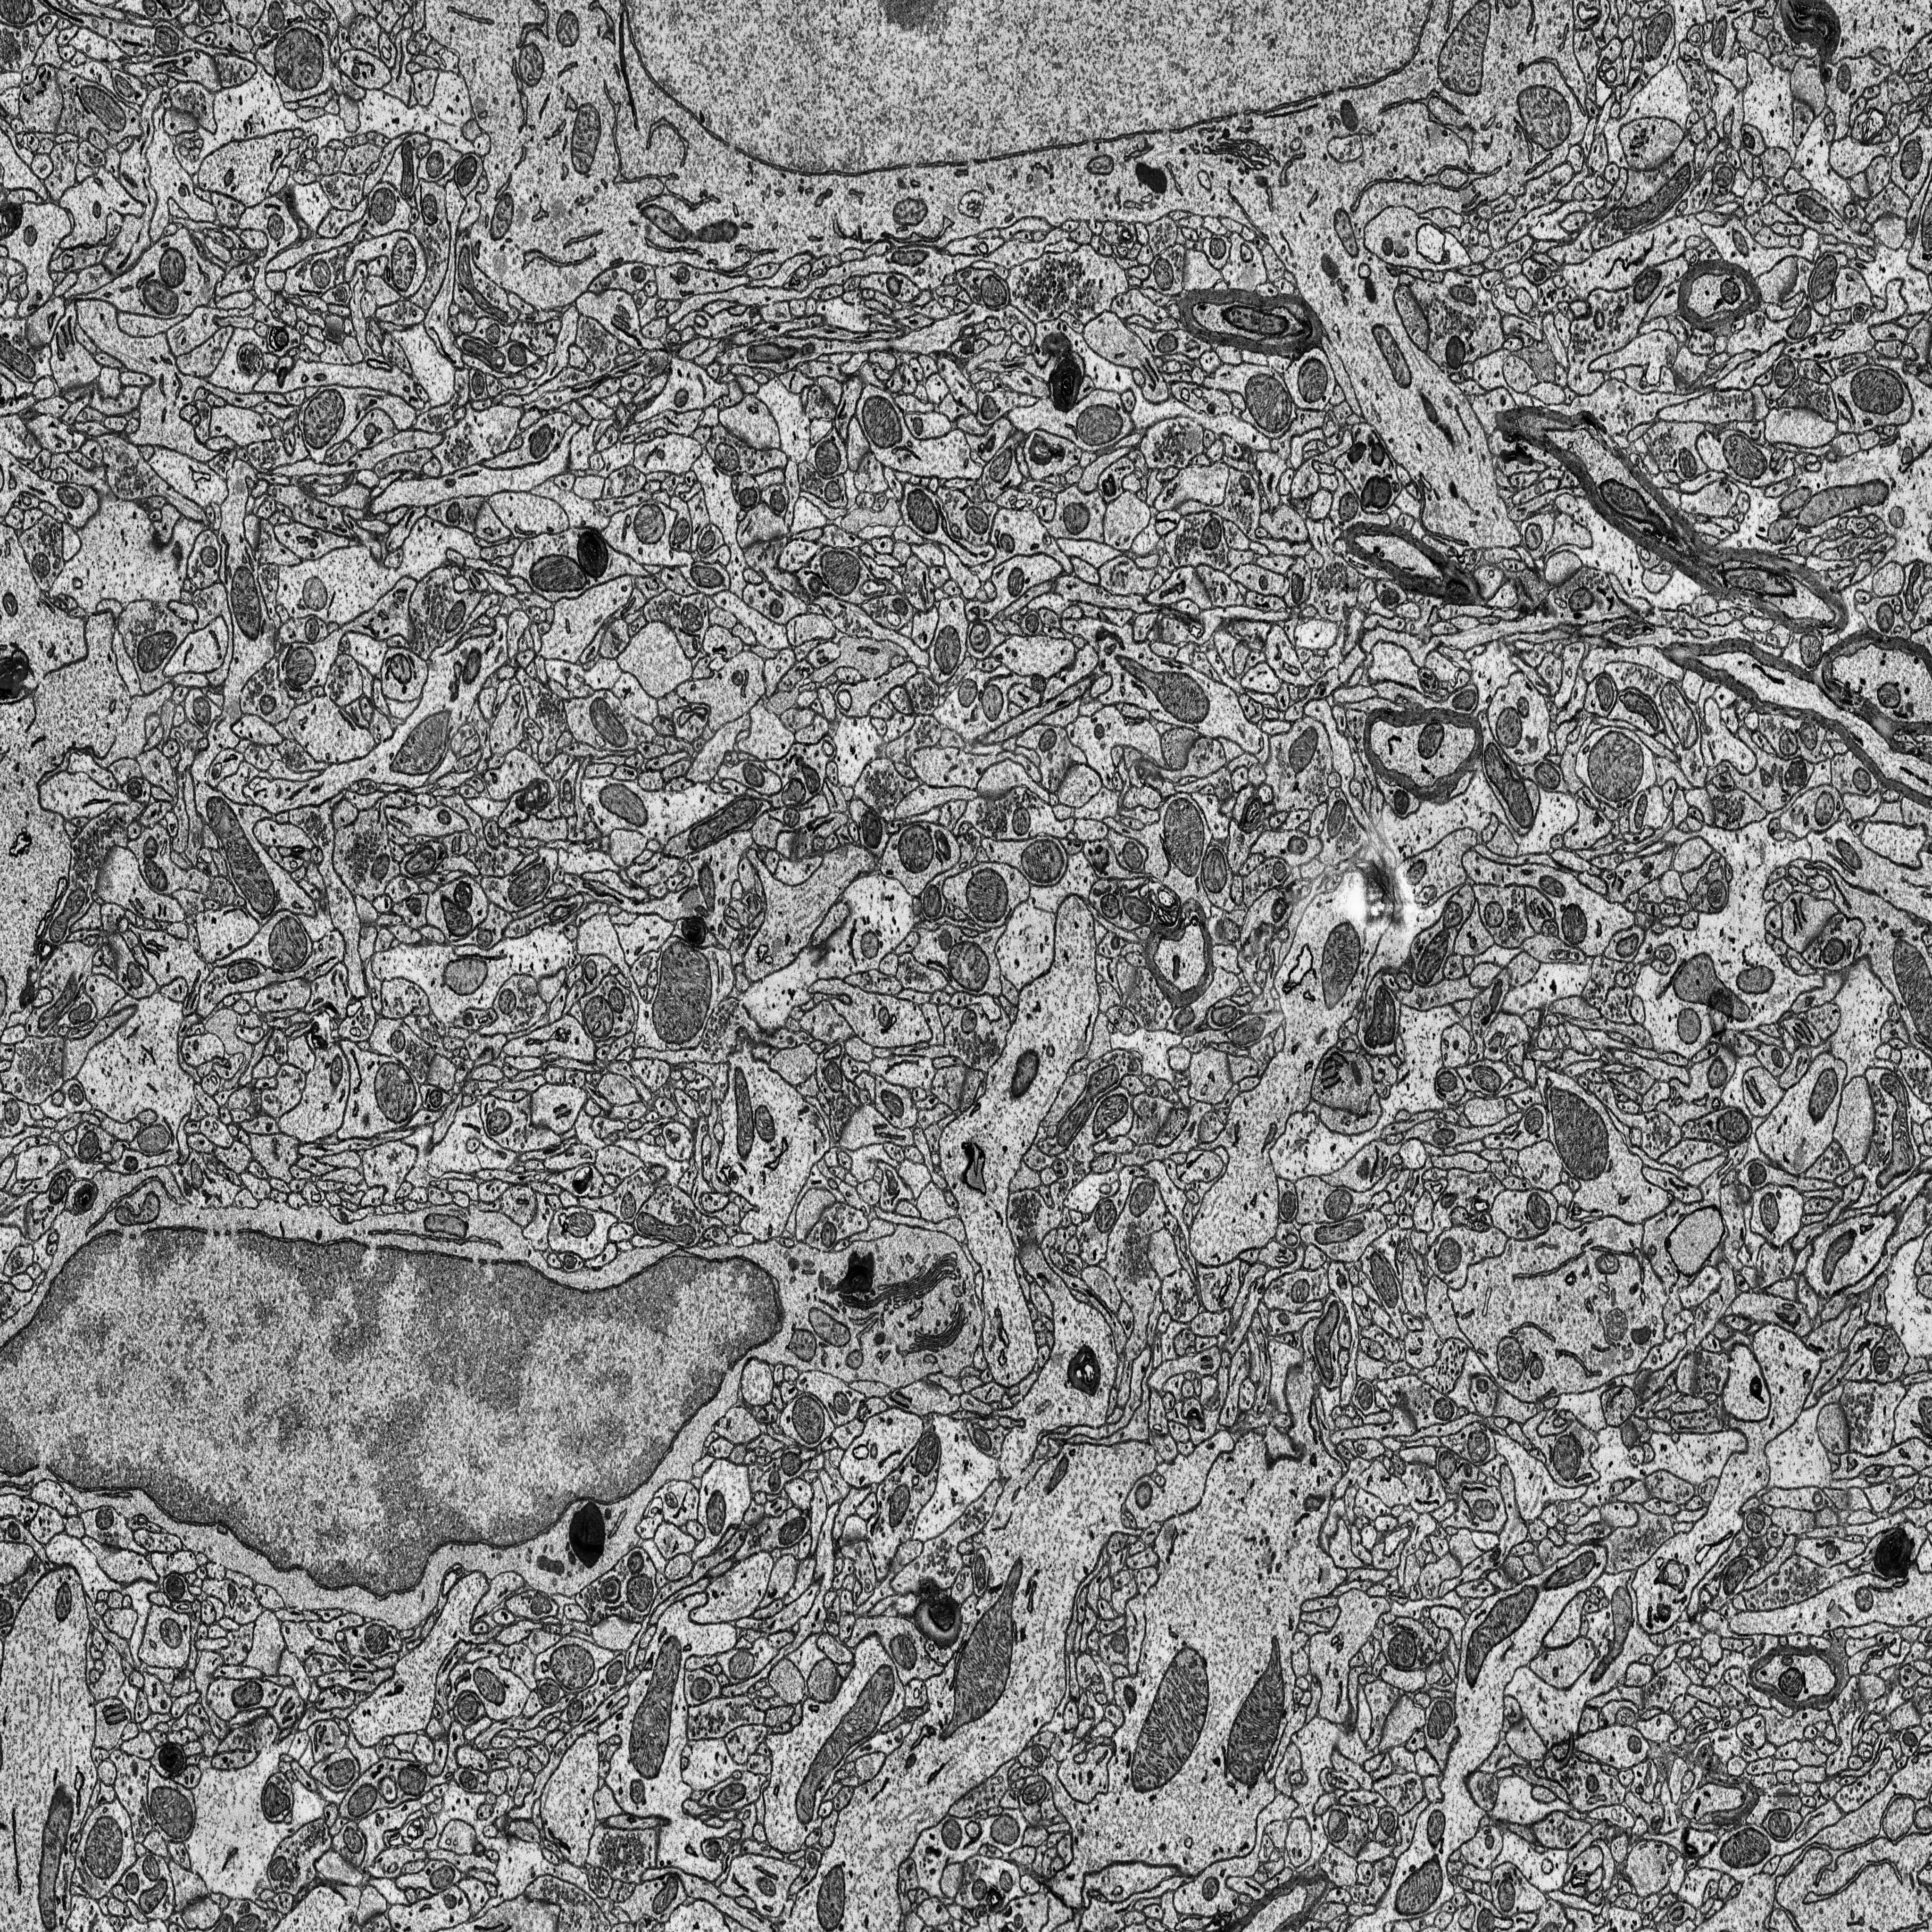
Electron microscopy slice of rat cortex tissue
Slice depth (z): 16
Mitochondria instances in slice: 403